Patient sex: M
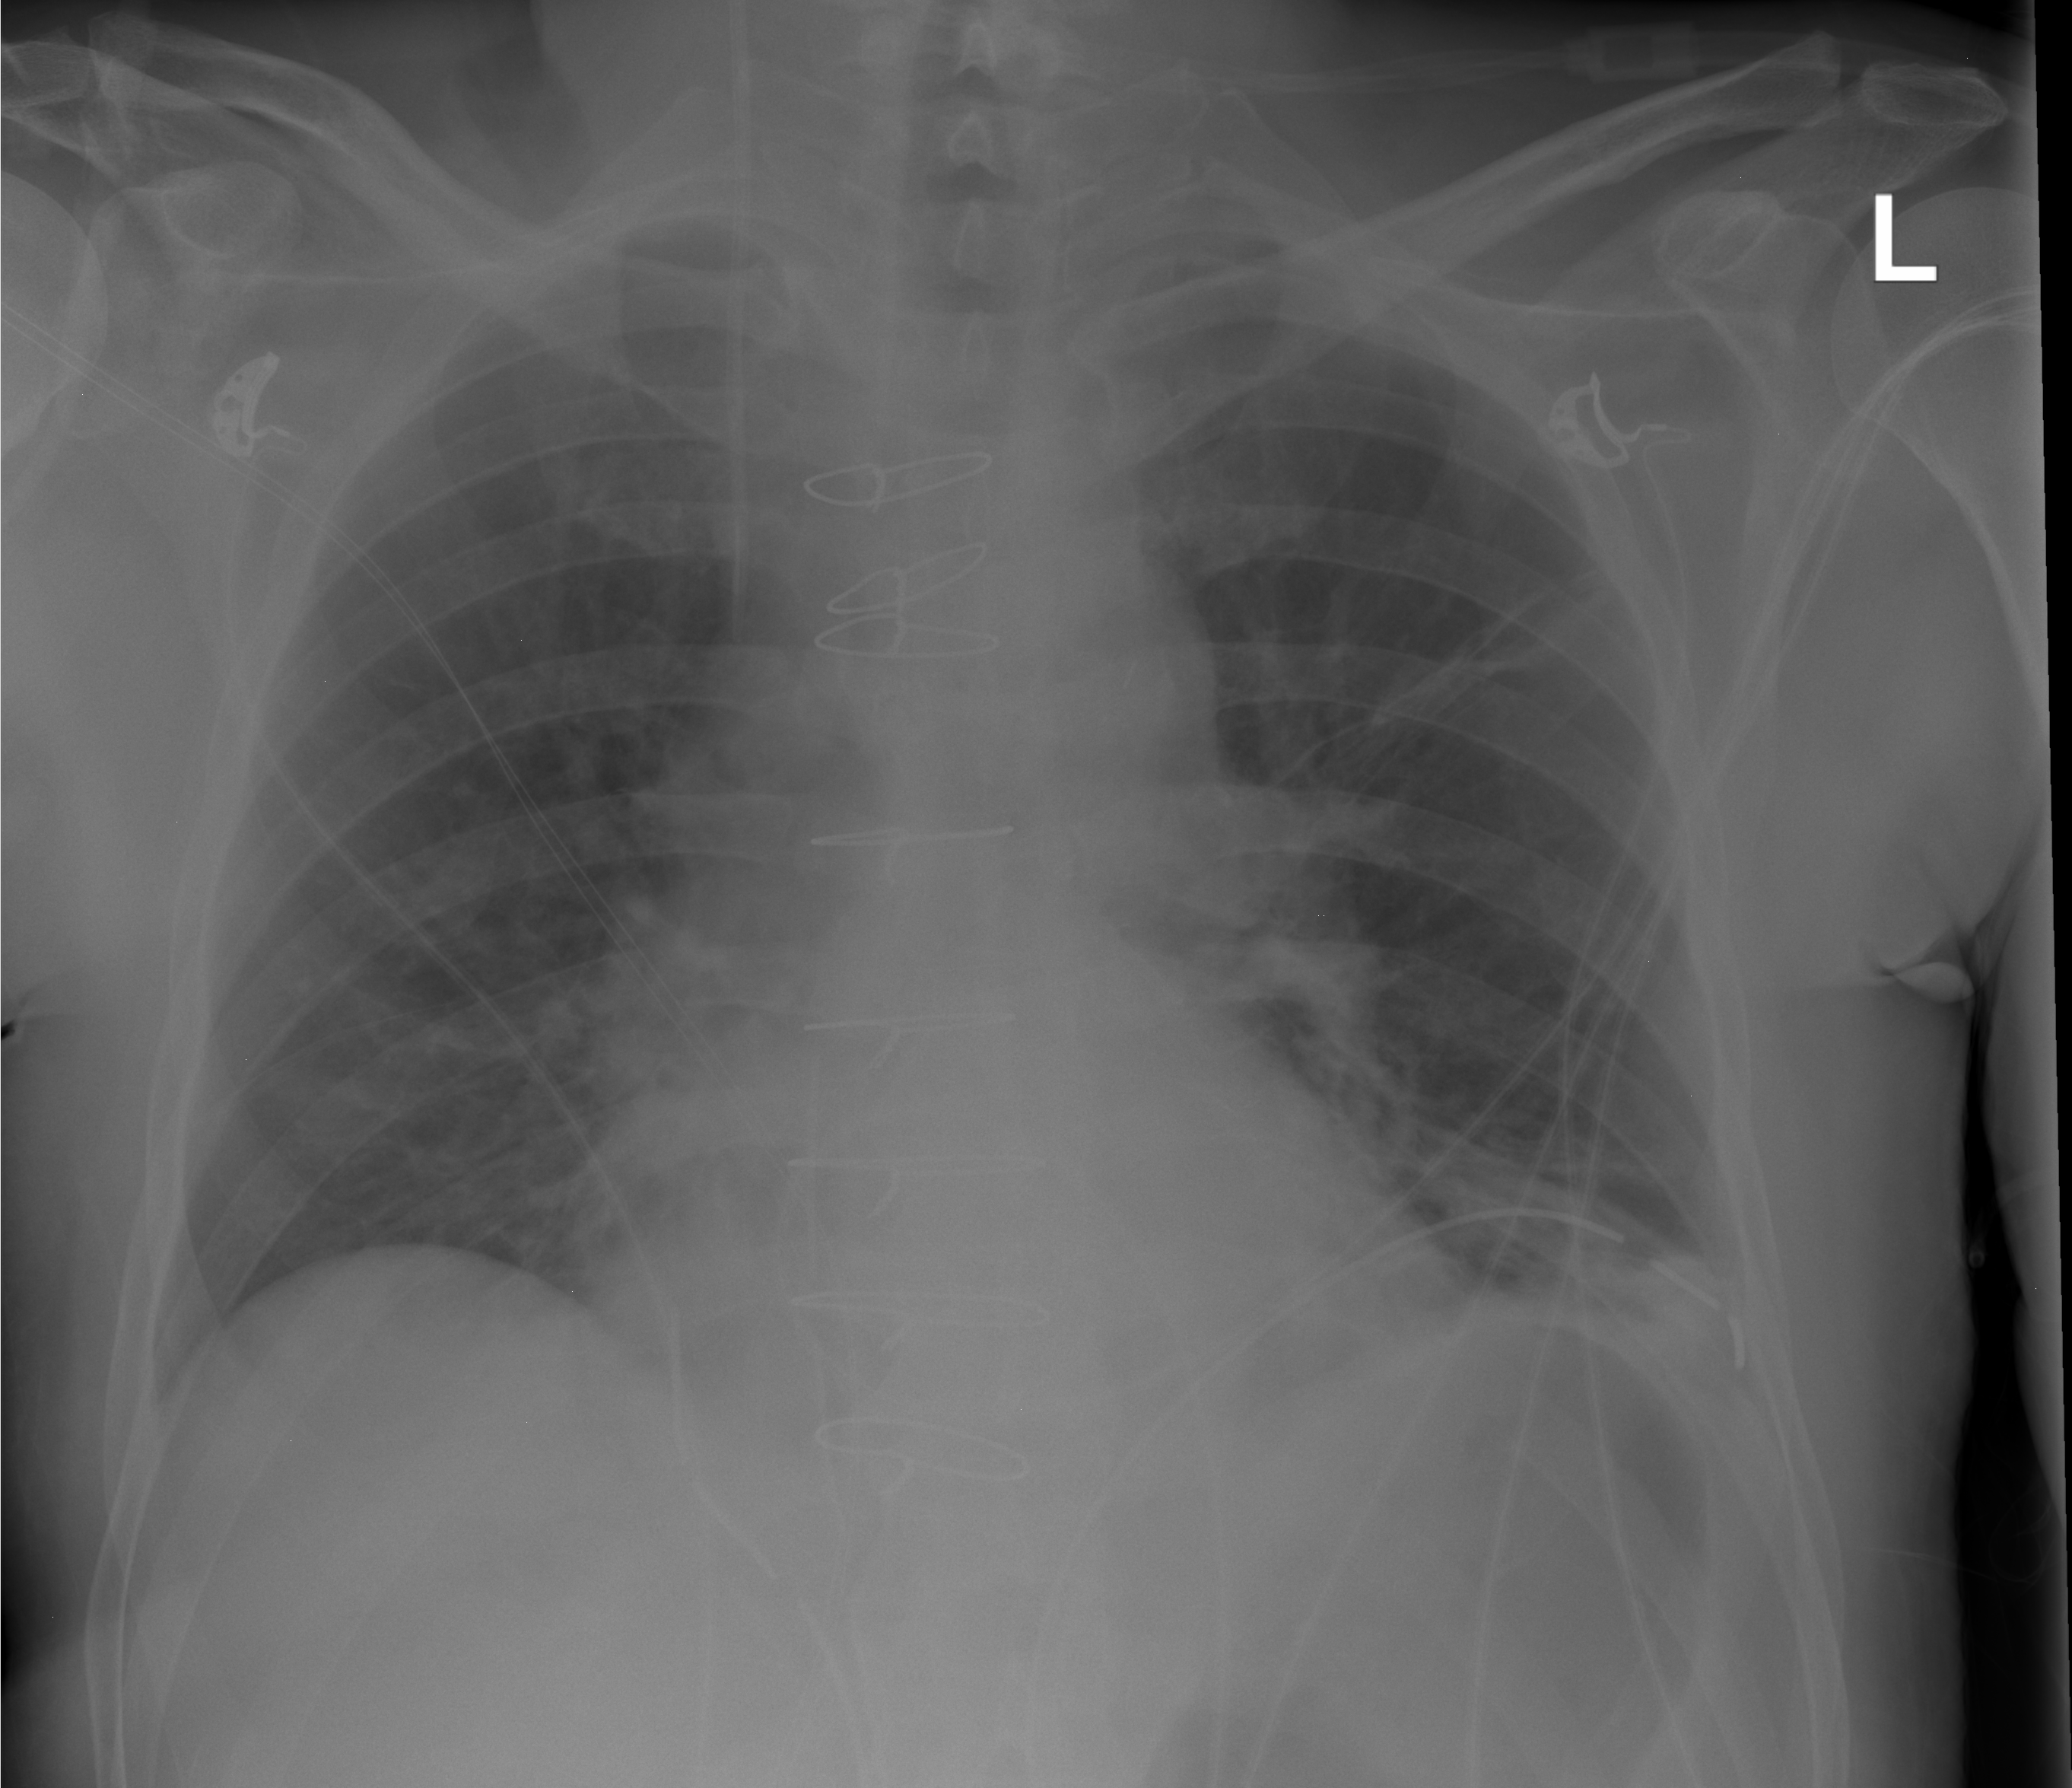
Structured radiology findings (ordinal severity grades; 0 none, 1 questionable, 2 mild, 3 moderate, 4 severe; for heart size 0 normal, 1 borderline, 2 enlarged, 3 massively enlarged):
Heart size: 0
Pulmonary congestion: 0
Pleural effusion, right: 0
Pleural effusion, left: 0
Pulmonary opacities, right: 0
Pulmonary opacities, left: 0
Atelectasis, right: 0
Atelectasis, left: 2